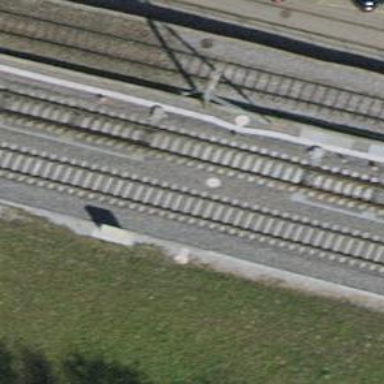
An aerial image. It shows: Railway switch.